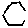
Label: hexagon